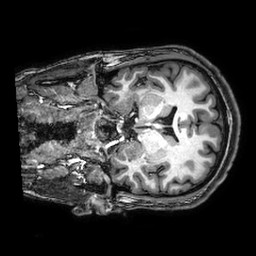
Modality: T1w
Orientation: coronal
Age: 18
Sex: male
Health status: healthy